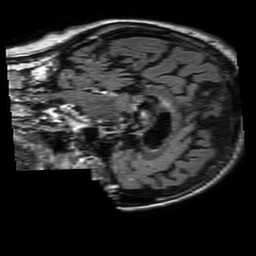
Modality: FLAIR
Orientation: sagittal
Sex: female
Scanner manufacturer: philips
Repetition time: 11 s
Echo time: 0.125 s